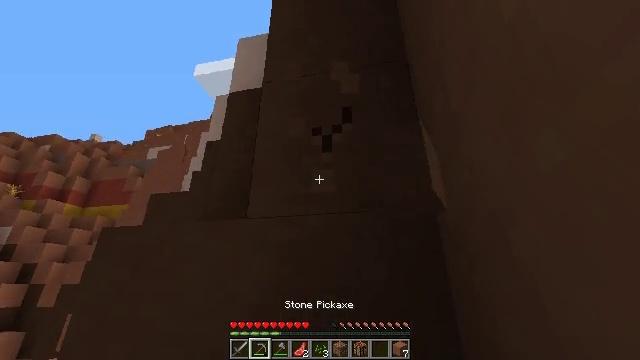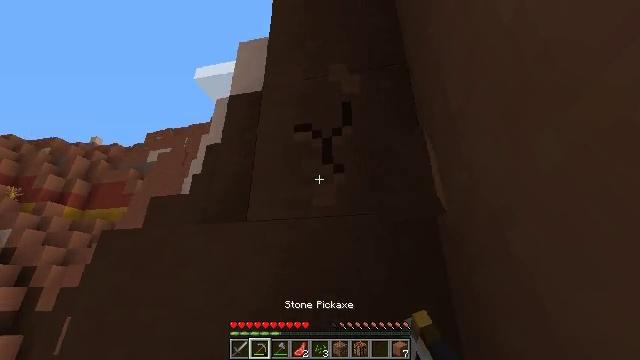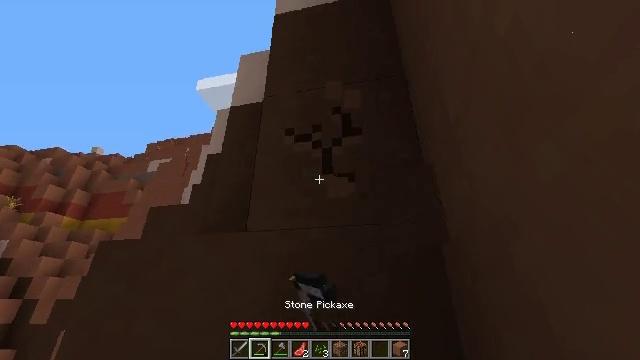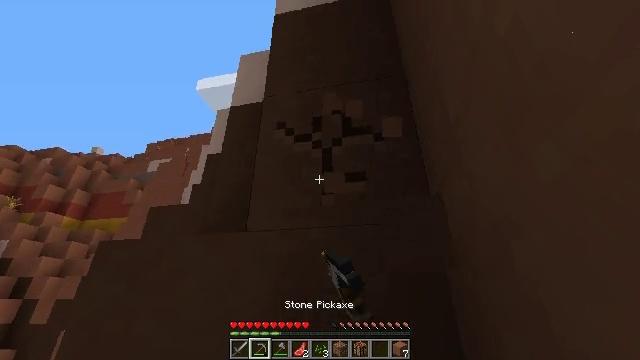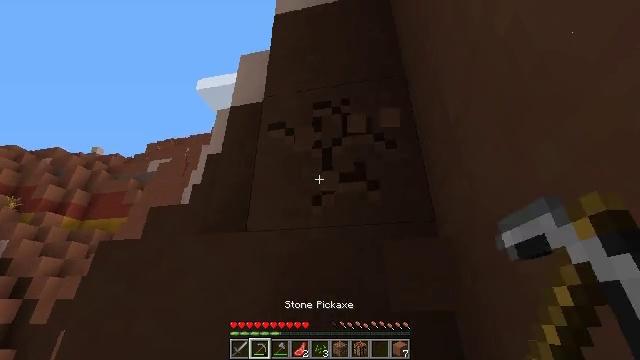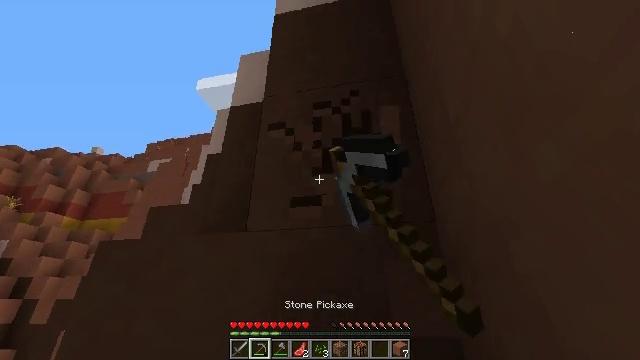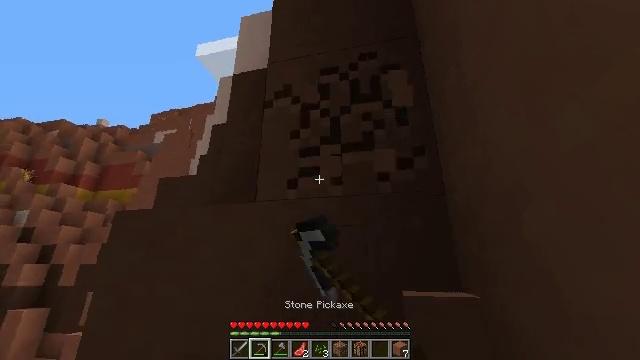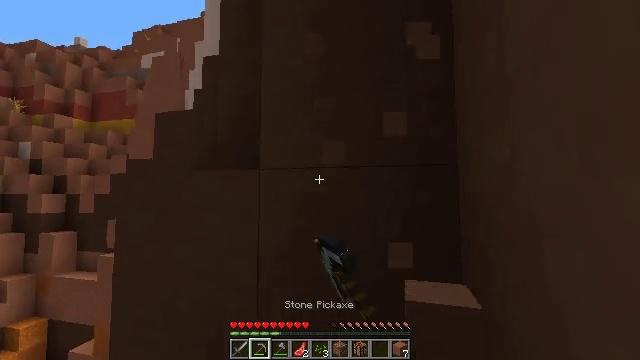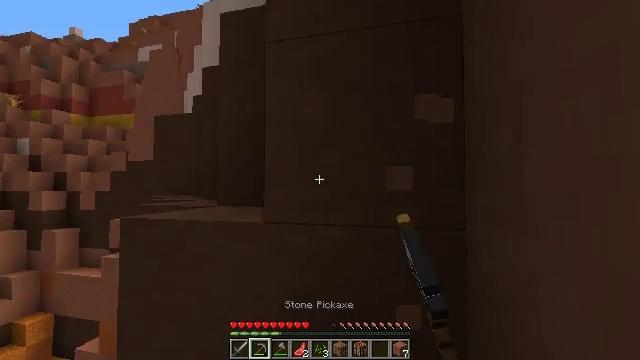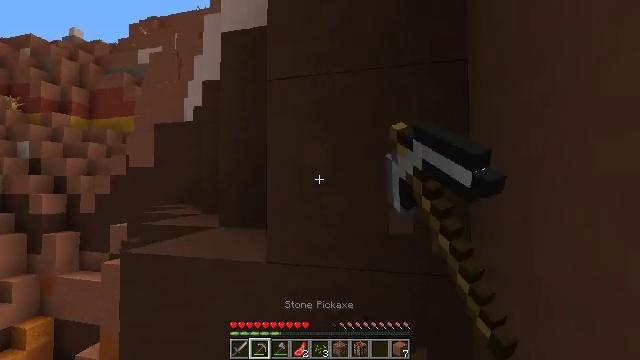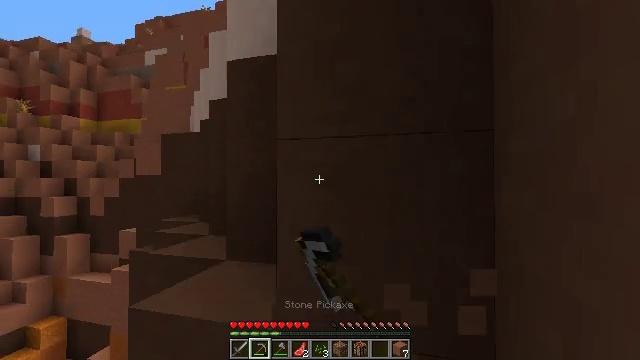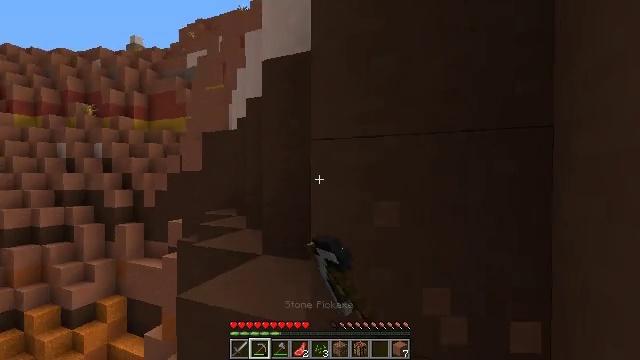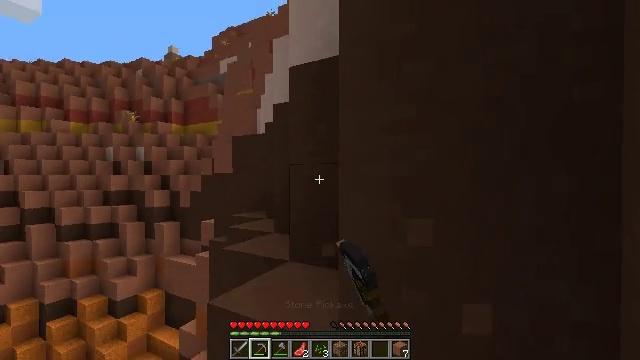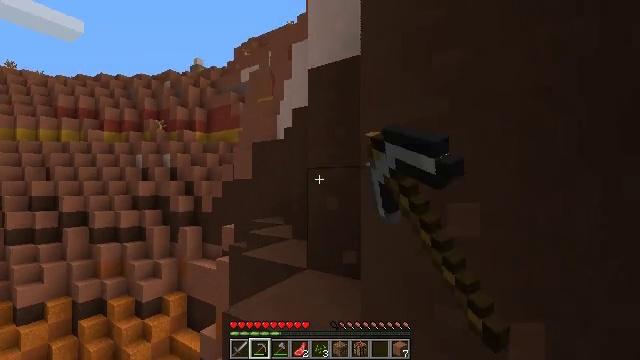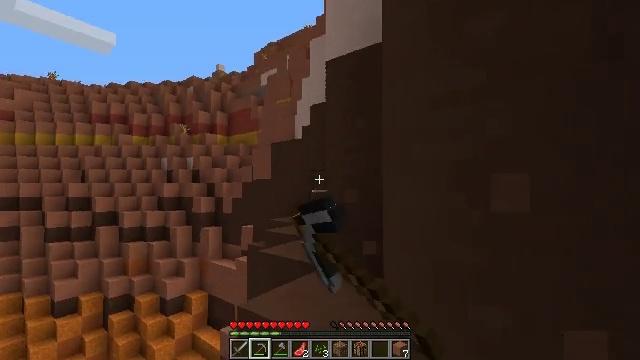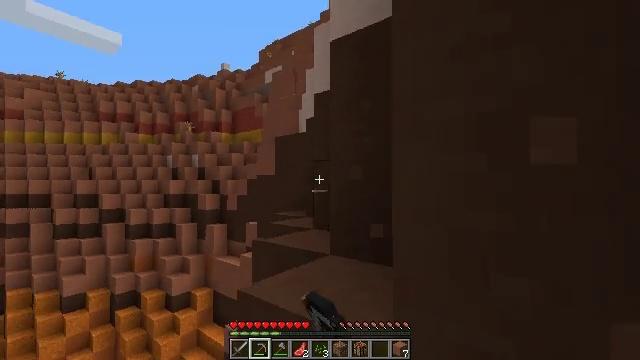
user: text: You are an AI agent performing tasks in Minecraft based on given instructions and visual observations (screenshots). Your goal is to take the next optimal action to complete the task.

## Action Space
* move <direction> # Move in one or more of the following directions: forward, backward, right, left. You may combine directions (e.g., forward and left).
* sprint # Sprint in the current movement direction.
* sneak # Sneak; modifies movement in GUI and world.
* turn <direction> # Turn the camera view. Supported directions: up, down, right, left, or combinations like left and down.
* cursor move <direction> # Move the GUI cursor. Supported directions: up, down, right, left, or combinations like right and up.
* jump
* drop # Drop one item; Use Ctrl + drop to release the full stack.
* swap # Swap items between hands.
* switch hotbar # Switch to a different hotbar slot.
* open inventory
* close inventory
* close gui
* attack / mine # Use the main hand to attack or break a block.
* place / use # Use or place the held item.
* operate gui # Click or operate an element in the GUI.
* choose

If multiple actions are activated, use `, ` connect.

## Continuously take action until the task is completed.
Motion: motion action
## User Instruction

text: Break the brown terracotta for materials.
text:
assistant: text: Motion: attack / mine
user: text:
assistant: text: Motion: turn up, attack / mine
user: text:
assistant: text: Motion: attack / mine
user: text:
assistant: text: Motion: attack / mine
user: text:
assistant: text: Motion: attack / mine
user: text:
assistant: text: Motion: move forward, turn left and down, attack / mine
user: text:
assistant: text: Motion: move forward, turn down, attack / mine, jump
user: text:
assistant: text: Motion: move forward, turn down, attack / mine, jump
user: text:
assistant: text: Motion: move forward, attack / mine, jump
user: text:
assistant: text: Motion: move forward, turn left, attack / mine, jump
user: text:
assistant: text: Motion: move forward, turn left and down, attack / mine, jump
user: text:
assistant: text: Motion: move forward, turn left, attack / mine, jump
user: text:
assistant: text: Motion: move forward, turn left and up, attack / mine, jump
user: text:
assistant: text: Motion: move forward, turn left, jump
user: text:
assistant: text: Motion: move forward, turn left
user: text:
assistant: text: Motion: move forward, turn left
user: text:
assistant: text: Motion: move forward, sprint
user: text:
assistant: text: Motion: move forward, sprint, jump
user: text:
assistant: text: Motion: move forward, sprint, jump
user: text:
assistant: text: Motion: move forward, sprint, turn right and up, jump
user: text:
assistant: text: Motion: move forward, sprint, turn right and up, jump
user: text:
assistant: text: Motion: move forward, sprint, turn right and up, jump
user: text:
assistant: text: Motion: move forward and move right, sprint, turn up, jump
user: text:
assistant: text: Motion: move forward and move right, sprint, turn up, jump
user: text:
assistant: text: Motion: move forward and move right, sprint, turn up, jump
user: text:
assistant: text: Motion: move forward and move right, sprint, turn up, jump
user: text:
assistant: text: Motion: move forward and move right, sprint, turn right and up, jump
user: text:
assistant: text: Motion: move forward and move right, sprint, turn right and up, attack / mine, jump
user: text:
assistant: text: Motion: move forward and move right, sprint, turn right, attack / mine, jump
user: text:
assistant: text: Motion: move forward, sprint, turn right, attack / mine, jump